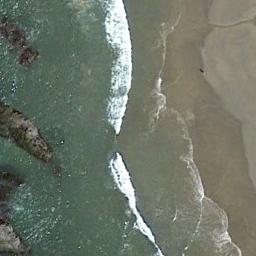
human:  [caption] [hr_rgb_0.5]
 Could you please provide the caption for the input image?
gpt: The beach with brown sand and some marine stacks are in the seawater .

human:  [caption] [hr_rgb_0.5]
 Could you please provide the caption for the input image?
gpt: The sea washed the rocks along the coast .

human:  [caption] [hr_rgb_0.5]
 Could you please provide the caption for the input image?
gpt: The sea was rough by the beach .

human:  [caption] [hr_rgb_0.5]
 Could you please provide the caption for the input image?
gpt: The beach is surrounded by green water and waves breaking ashore .

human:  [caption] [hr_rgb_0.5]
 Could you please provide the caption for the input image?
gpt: There are water marks on the beach .